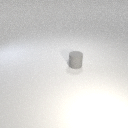
small gray rubber cylinder